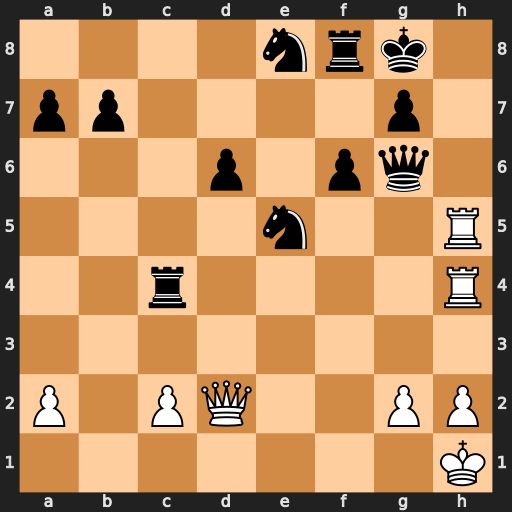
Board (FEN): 4nrk1/pp4p1/3p1pq1/4n2R/2r4R/8/P1PQ2PP/7K
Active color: w
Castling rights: -
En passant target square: -
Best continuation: Qd5+ Qf7 Rh8#